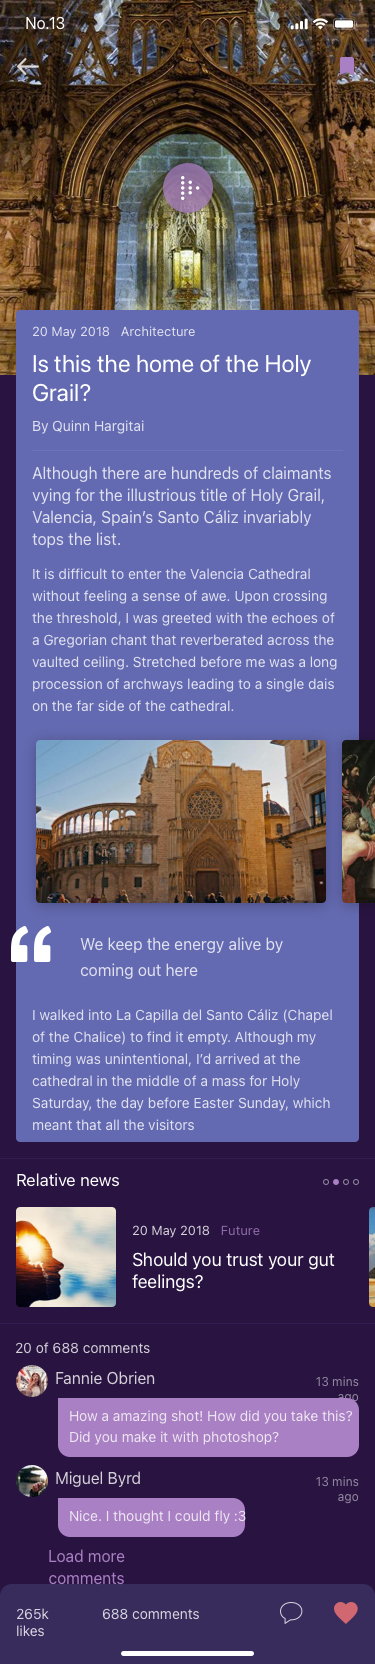
Text in this UI design:
Relative news
Should you trust your gut feelings?
20 May 2018   Future
265k likes
688 comments
13 mins ago
How a amazing shot! How did you take this? Did you make it with photoshop?
Fannie Obrien
13 mins ago
Nice. I thought I could fly :3
Miguel Byrd
Load more comments
20 of 688 comments
By Quinn Hargitai
Although there are hundreds of claimants vying for the illustrious title of Holy Grail, Valencia, Spain’s Santo Cáliz invariably tops the list.
It is difficult to enter the Valencia Cathedral without feeling a sense of awe. Upon crossing the threshold, I was greeted with the echoes of a Gregorian chant that reverberated across the vaulted ceiling. Stretched before me was a long procession of archways leading to a single dais on the far side of the cathedral.
I walked into La Capilla del Santo Cáliz (Chapel of the Chalice) to find it empty. Although my timing was unintentional, I’d arrived at the cathedral in the middle of a mass for Holy Saturday, the day before Easter Sunday, which meant that all the visitors
We keep the energy alive by coming out here
Is this the home of the Holy Grail?
20 May 2018   Architecture